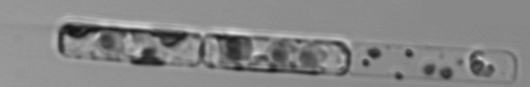
Label: Guinardia_delicatula_TAG_internal_parasite